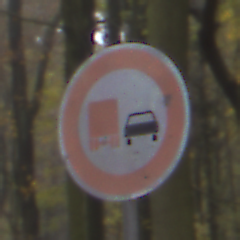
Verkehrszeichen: UeberholverbotKraftfahrzeuge
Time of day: MorningAfternoon
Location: Outdoor (Nature)
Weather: Overcast
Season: Autumn
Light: Natural